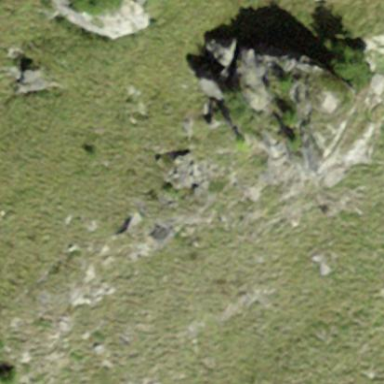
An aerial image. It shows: View of natural rock.